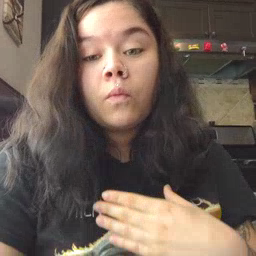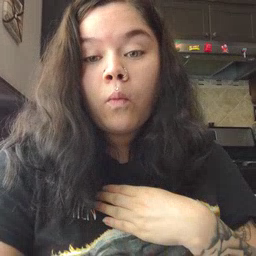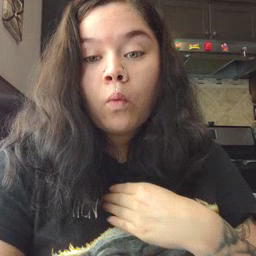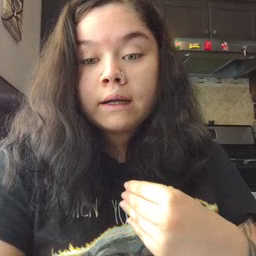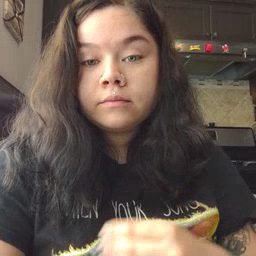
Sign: white